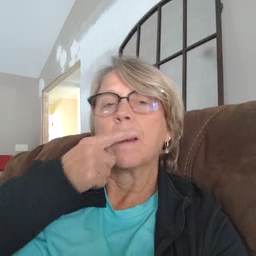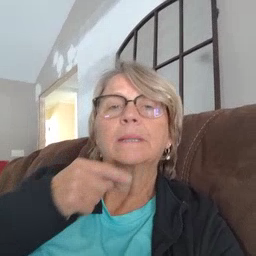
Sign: lips